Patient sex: M
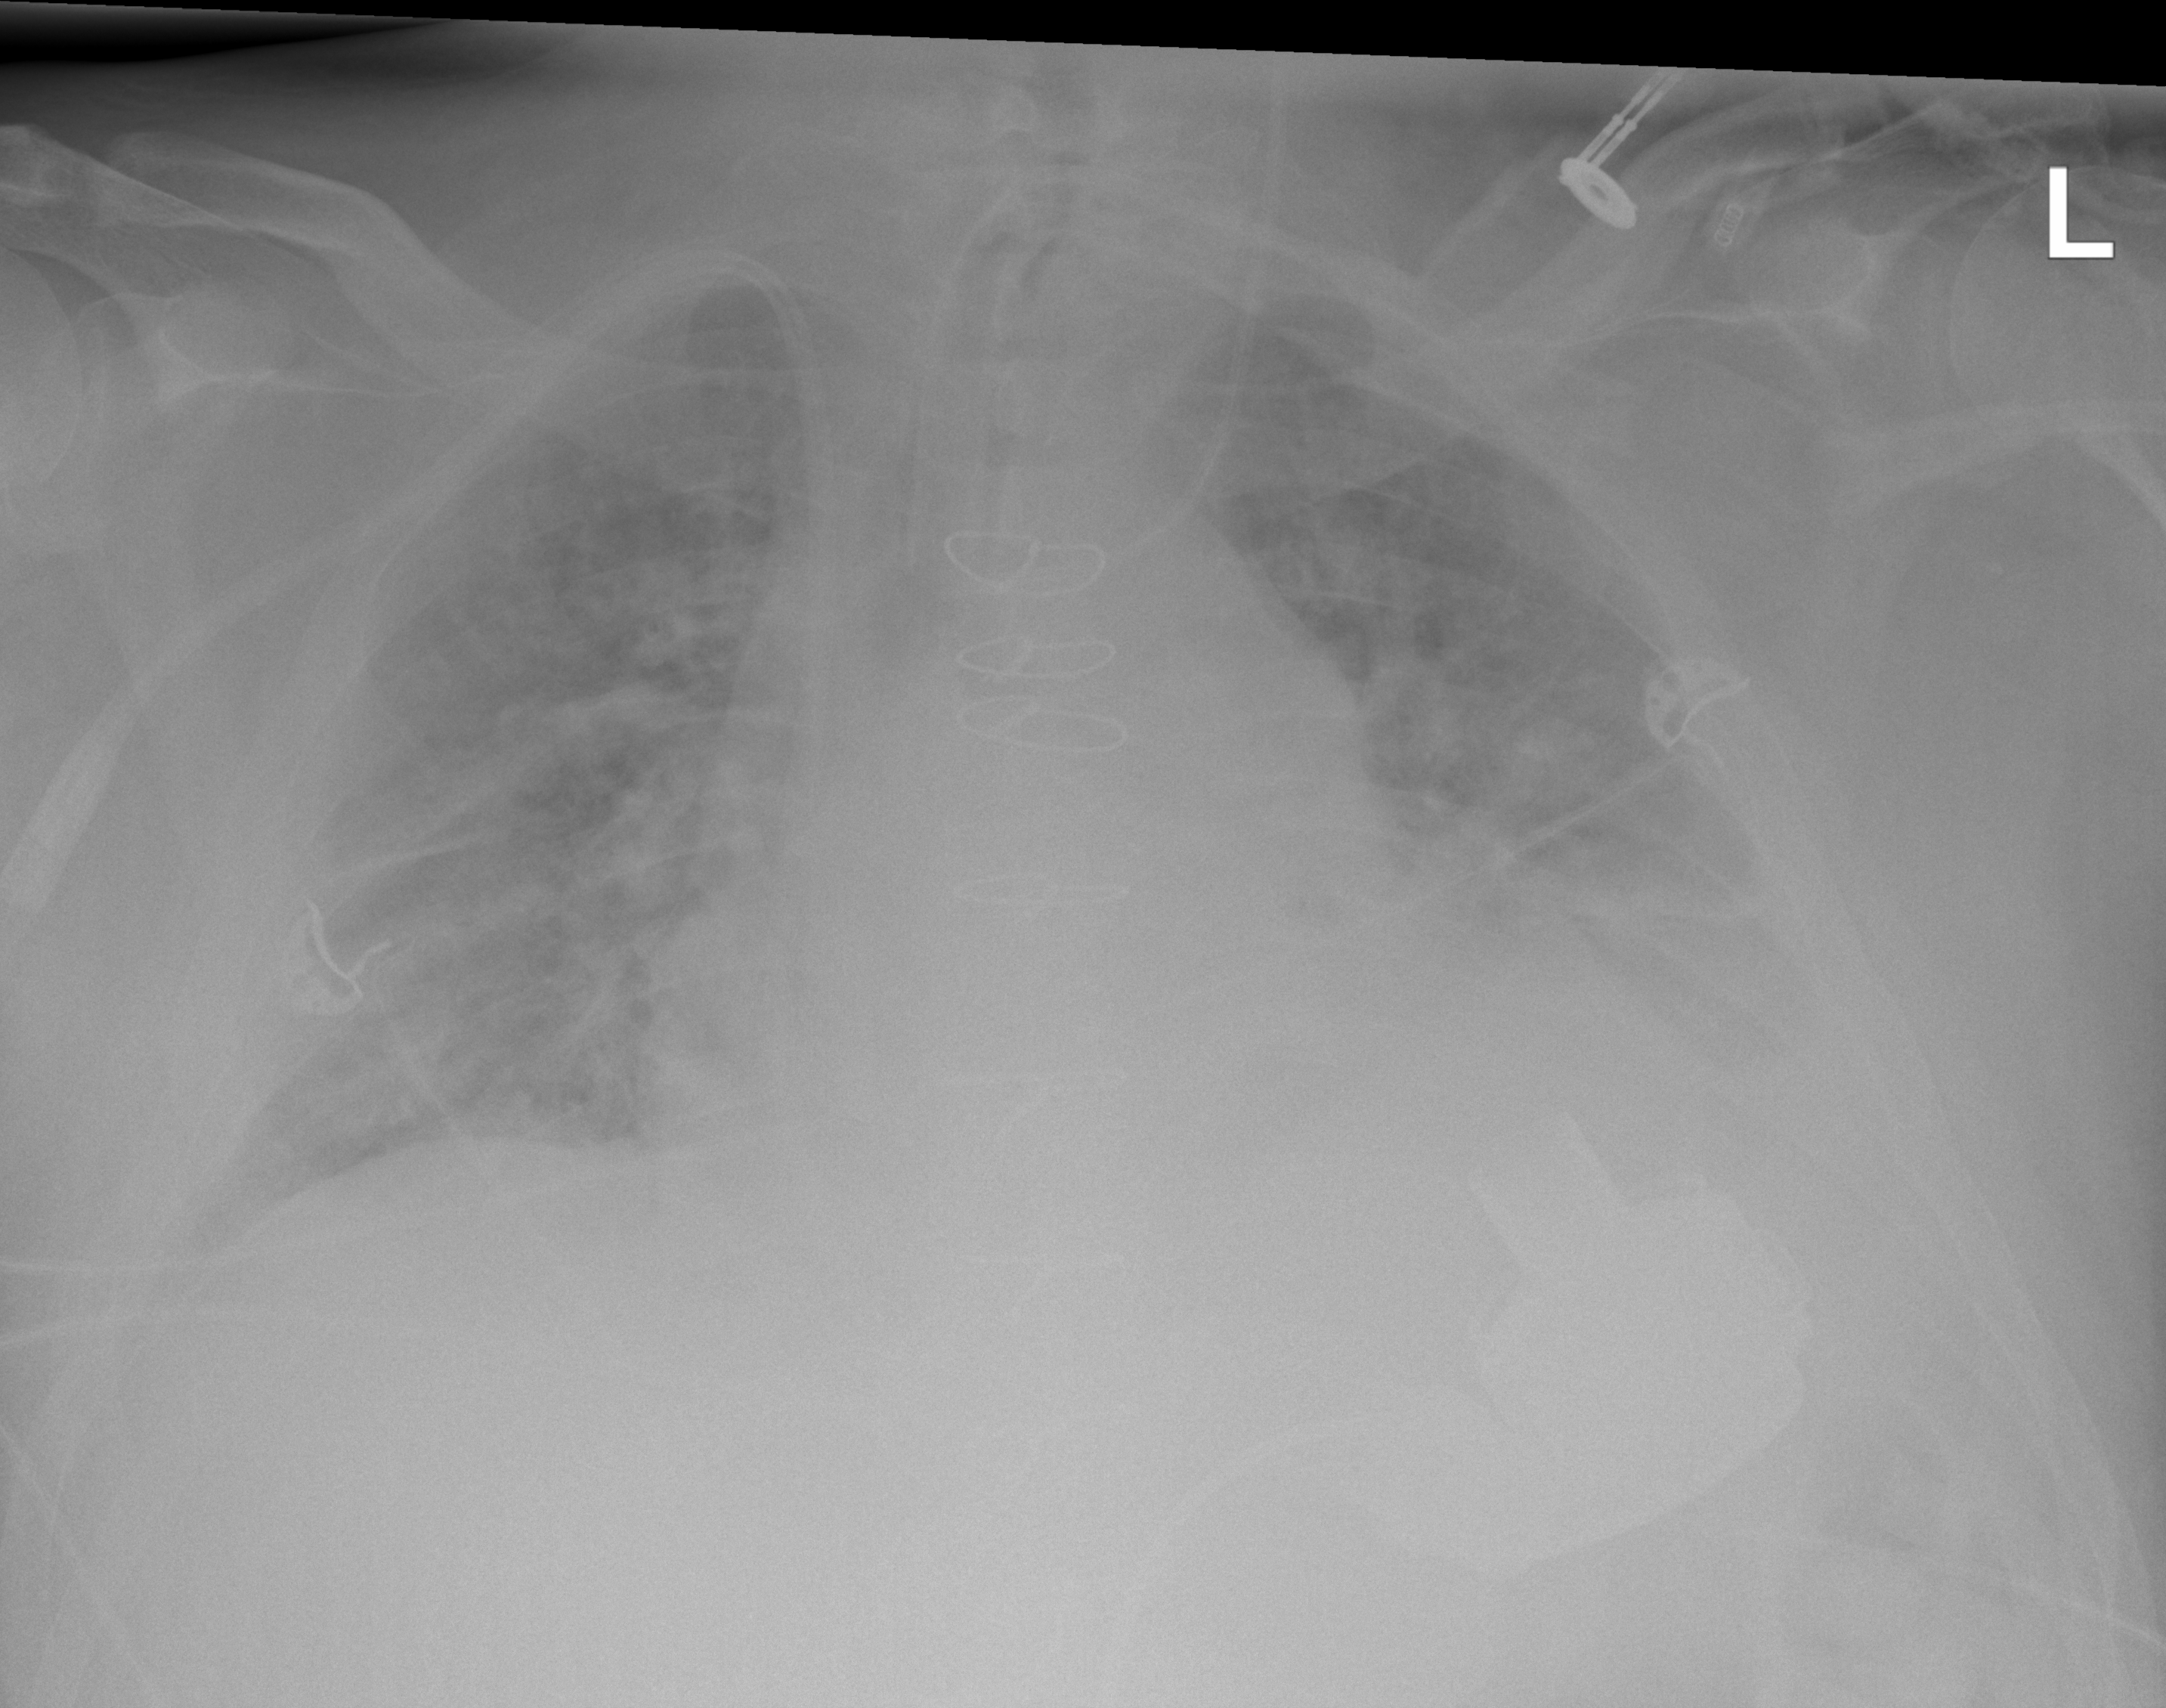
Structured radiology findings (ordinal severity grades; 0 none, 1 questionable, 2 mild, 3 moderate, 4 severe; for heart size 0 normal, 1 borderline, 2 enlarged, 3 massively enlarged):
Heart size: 2
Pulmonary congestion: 3
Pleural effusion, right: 2
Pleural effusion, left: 3
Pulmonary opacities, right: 2
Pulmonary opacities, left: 2
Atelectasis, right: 2
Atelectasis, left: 2